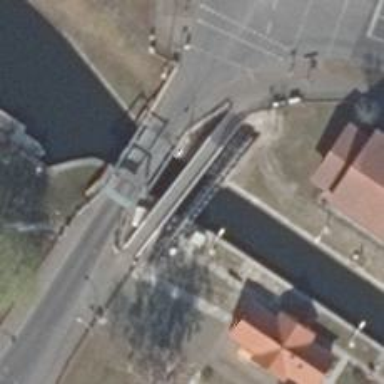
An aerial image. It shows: Lock gate on waterway.